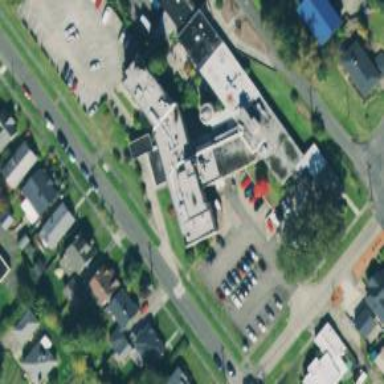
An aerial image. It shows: Clinic.